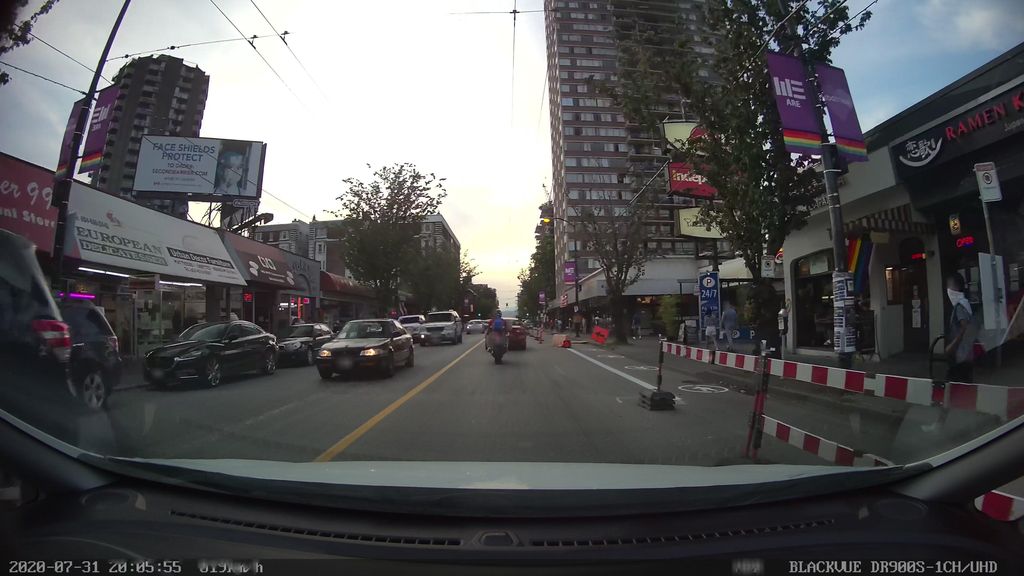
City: vancouver